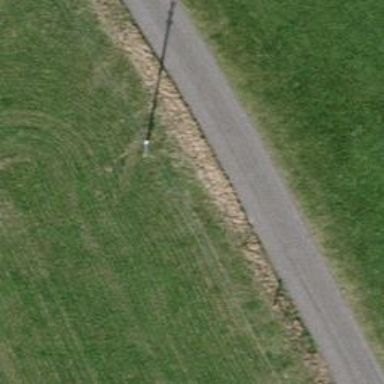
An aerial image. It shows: Minor power line.